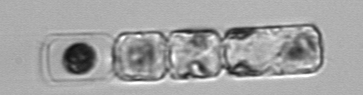
Label: Guinardia_delicatula_TAG_internal_parasite